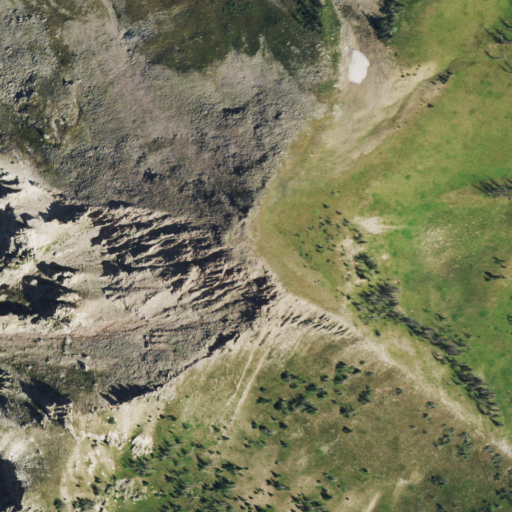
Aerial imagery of mountain in Colorado named Saddle Mountain containing grassland, barren land, and evergreen forest